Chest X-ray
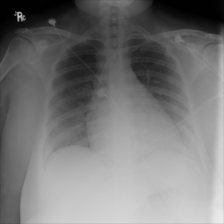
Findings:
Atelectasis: negative
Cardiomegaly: negative
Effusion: negative
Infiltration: negative
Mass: negative
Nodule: negative
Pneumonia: negative
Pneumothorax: negative
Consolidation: negative
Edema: negative
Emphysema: negative
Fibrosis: negative
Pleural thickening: negative
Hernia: negative